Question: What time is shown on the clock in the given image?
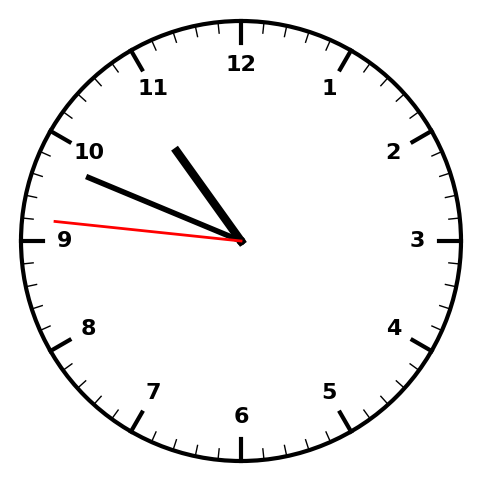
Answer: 10:48:46